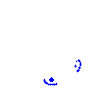
Particle: proton